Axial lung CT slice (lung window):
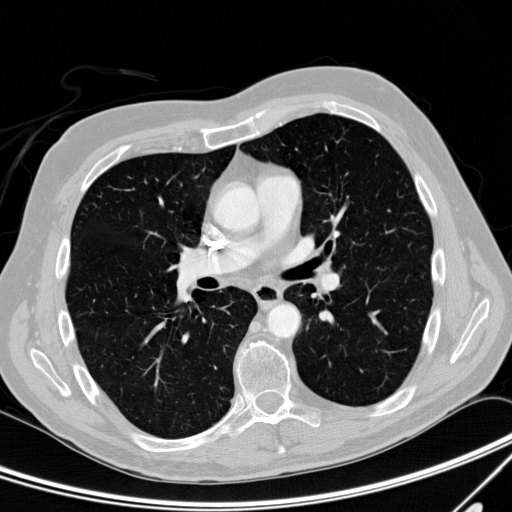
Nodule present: no